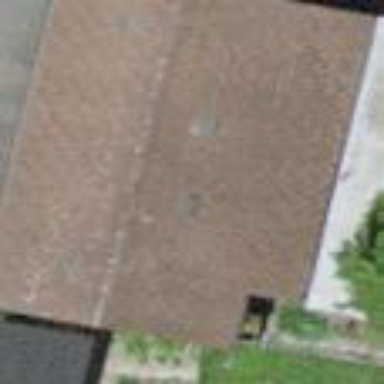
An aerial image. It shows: Garage building.